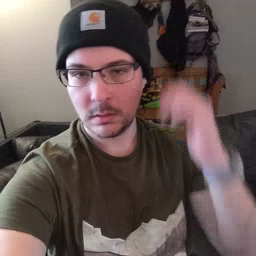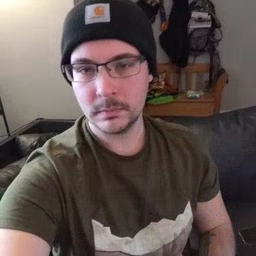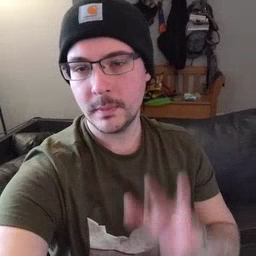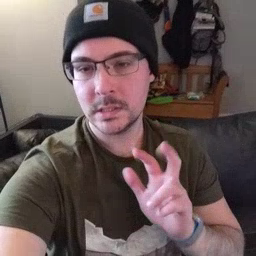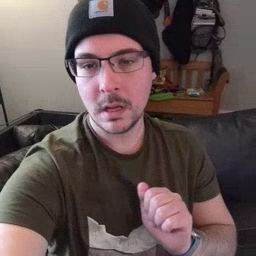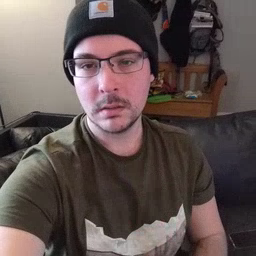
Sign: pizza